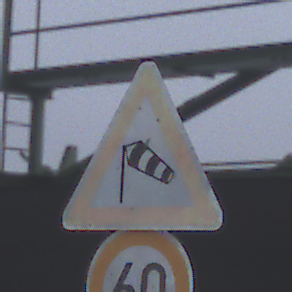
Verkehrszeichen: SeitenwindVonLinks
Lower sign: Geschwindigkeit60
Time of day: MorningAfternoon
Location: Outdoor (Suburban)
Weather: Overcast
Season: NotSpecified
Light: Natural